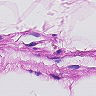
Metastatic tissue present: no